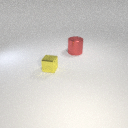
large red metal cylinder behind small yellow metal cube